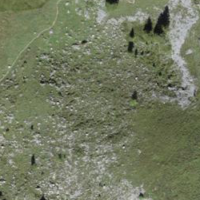
EUNIS habitat code: 23
Species observed at this site:
Bartsia alpina